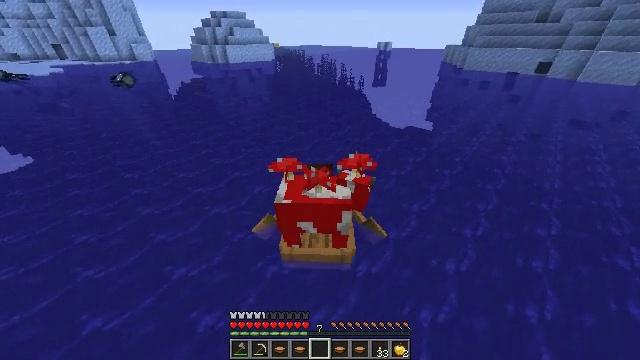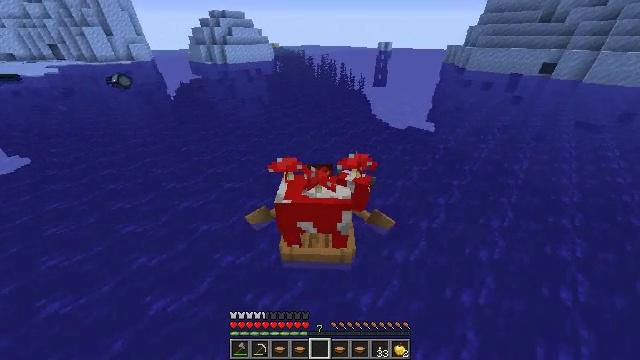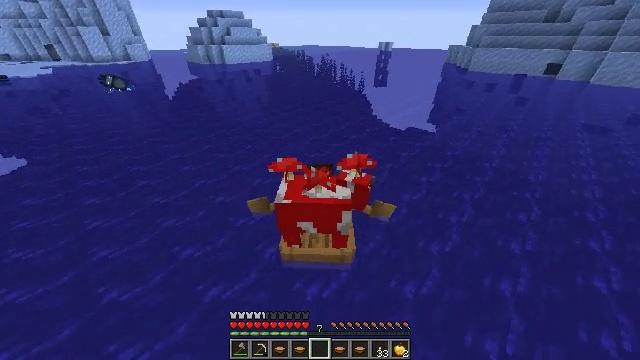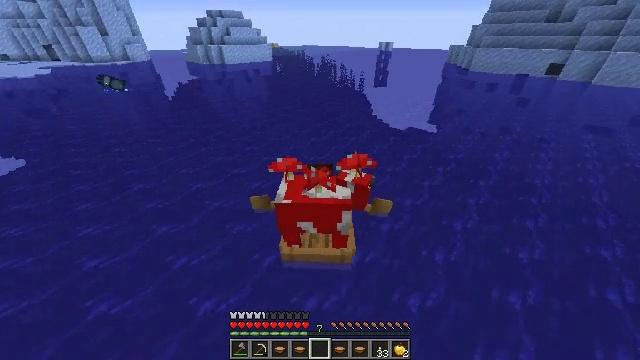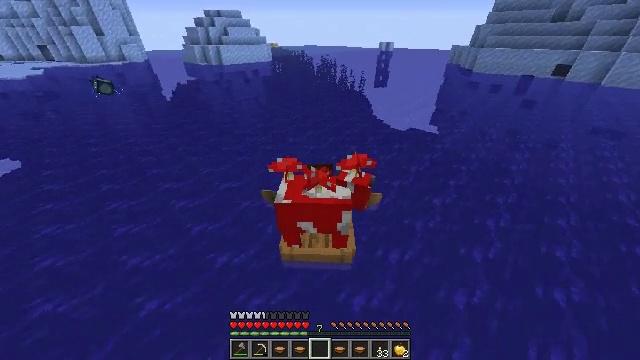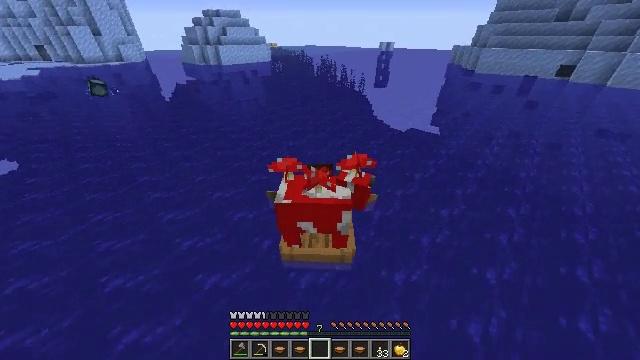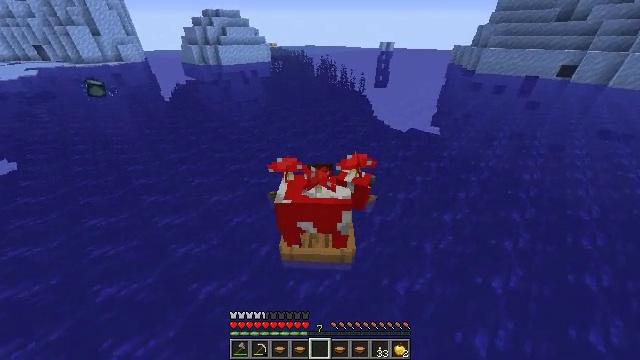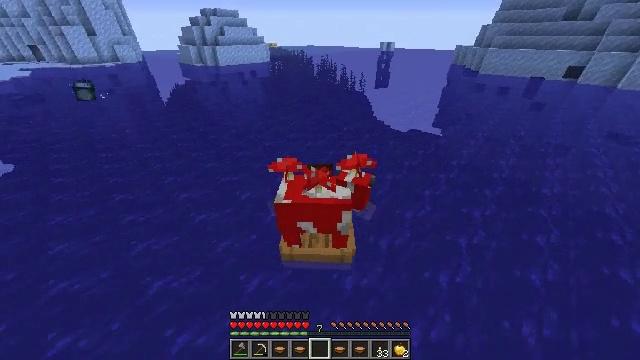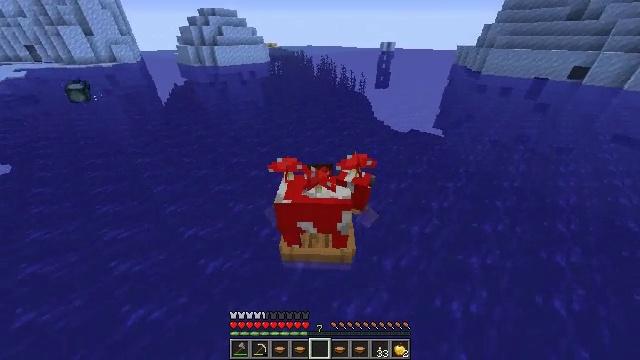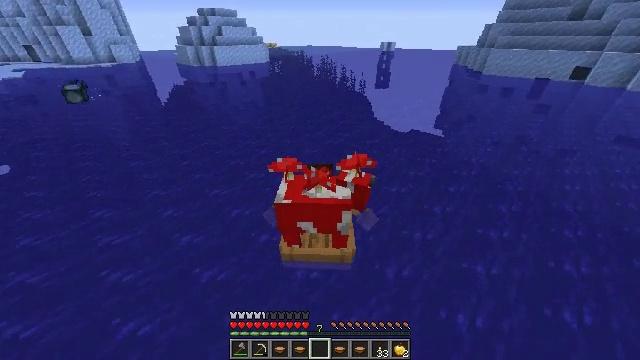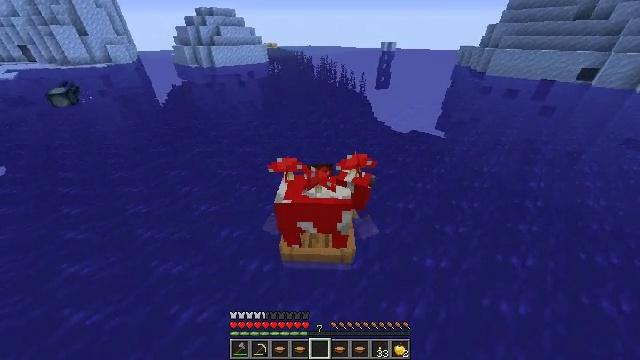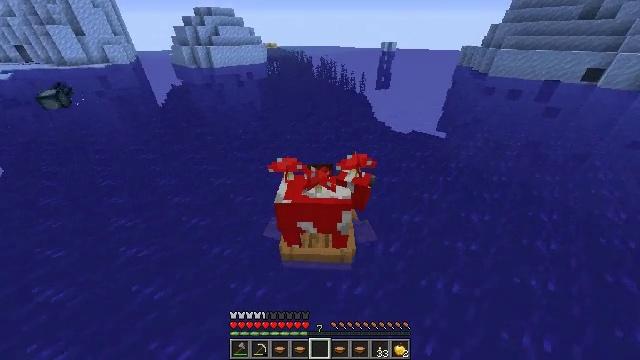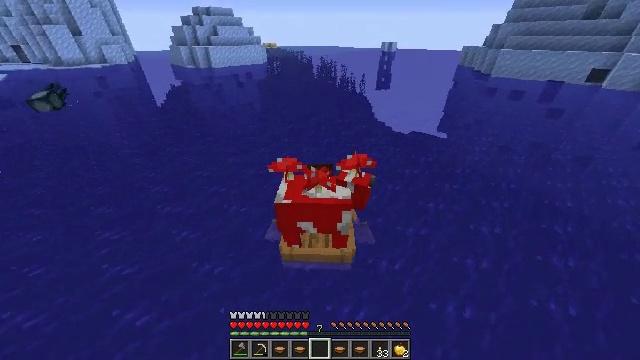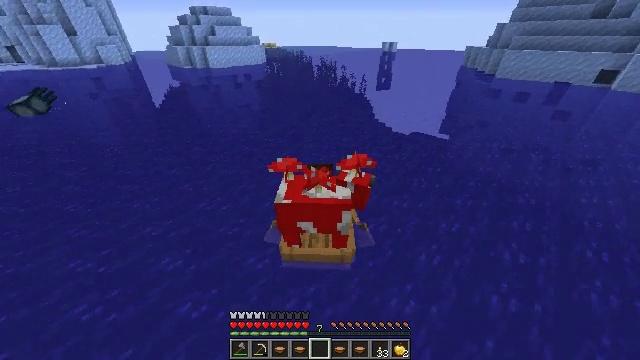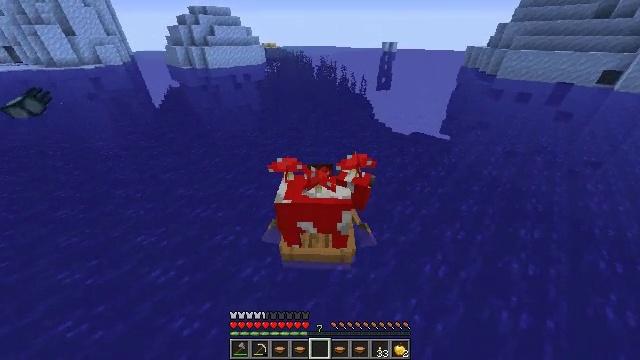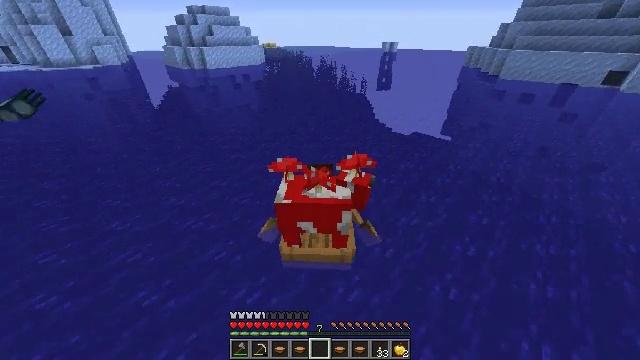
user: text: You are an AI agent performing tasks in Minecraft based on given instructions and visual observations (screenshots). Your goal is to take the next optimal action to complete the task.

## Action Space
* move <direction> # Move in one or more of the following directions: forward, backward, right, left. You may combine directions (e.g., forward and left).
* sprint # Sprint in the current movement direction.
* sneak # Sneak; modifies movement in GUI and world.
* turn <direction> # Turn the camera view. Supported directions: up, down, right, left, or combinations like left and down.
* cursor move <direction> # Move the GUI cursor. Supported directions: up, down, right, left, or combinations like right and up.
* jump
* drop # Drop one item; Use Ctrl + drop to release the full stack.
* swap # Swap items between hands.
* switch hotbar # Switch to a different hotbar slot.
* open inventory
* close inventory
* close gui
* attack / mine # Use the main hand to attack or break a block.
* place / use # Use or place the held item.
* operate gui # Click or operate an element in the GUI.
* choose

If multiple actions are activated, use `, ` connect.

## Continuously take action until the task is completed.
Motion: motion action
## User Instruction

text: Remove a mushroom stew from the inventory.
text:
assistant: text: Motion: move forward, sprint
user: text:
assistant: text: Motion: move forward, sprint
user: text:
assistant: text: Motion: move forward, sprint
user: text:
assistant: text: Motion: move forward, sprint
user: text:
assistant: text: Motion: move forward, sprint
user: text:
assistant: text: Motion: move forward, sprint
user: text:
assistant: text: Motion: move forward, sprint
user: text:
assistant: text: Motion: move forward, sprint
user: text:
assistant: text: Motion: move forward, sprint
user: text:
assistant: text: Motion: move forward, sprint
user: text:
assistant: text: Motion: move forward, sprint
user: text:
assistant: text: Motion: move forward, sprint
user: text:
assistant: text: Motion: move forward, sprint
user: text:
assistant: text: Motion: move forward, sprint
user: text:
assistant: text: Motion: move forward, sprint
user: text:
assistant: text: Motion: move forward, sprint
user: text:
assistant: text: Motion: move forward, sprint
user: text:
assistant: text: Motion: move forward, sprint
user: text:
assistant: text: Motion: move forward, sprint
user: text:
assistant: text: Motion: move forward, sprint
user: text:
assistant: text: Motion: move forward, sprint
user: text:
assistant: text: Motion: move forward, sprint
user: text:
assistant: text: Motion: move forward, sprint
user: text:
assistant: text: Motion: move forward, sprint, turn left
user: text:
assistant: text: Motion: move forward, sprint
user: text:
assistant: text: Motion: move forward, sprint
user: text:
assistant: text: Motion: move forward, sprint
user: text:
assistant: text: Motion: move forward
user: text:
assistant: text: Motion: move forward, sprint
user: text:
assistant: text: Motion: move forward, sprint, turn left